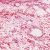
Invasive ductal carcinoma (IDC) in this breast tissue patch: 0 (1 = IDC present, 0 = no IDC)